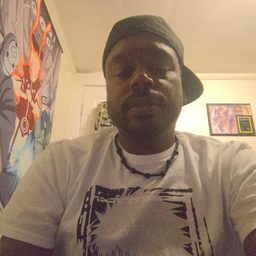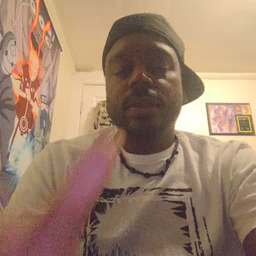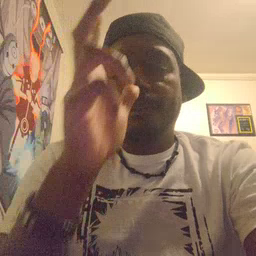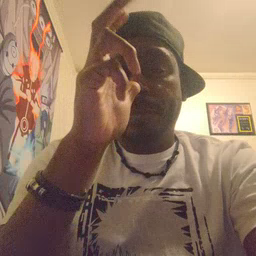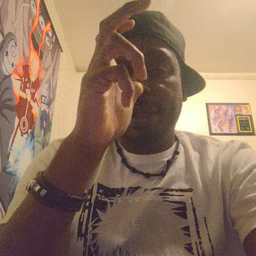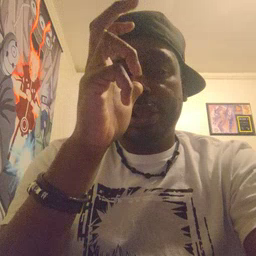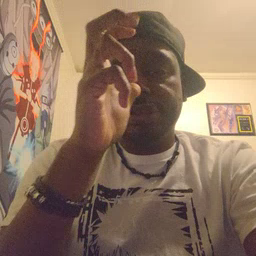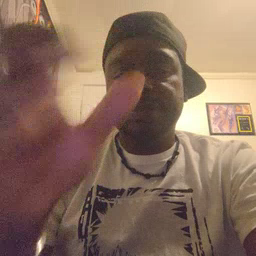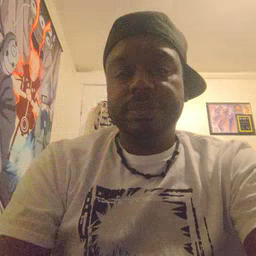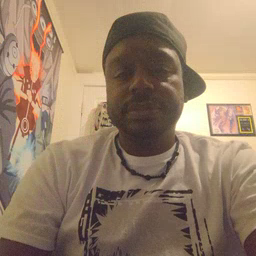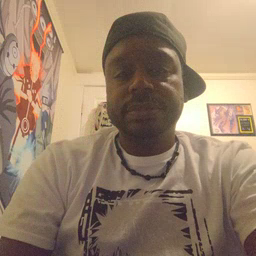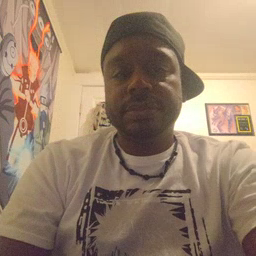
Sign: bug